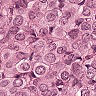
Metastatic tissue present: yes